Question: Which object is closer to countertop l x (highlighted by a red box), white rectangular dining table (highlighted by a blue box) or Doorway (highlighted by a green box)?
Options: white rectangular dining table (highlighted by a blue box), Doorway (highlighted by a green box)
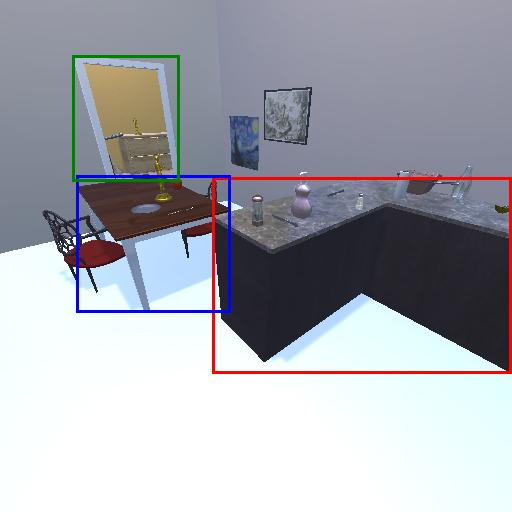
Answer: white rectangular dining table (highlighted by a blue box)